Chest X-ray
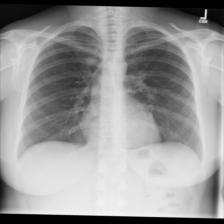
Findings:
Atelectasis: negative
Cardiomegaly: negative
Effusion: negative
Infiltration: negative
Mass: negative
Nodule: negative
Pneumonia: negative
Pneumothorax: negative
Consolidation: negative
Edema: negative
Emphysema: negative
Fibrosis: negative
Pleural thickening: negative
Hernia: negative